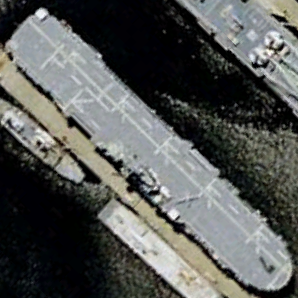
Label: assault